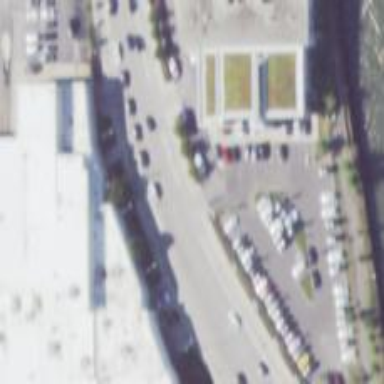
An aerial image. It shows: Retail building that houses car shop.